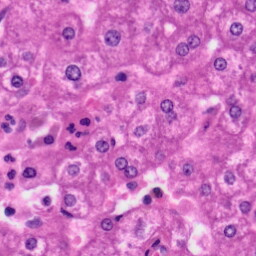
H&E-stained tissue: Liver